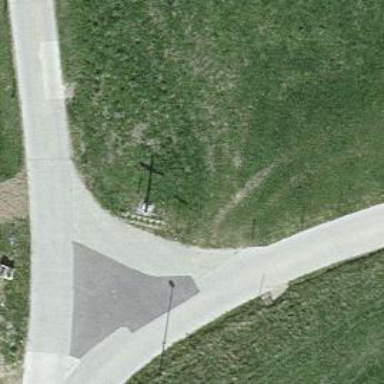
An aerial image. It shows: Historic wayside cross.